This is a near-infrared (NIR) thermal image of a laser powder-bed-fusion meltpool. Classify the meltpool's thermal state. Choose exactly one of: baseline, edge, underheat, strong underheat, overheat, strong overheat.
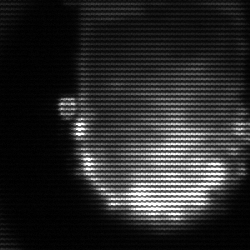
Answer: baseline